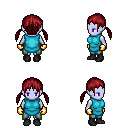
a pixel art fantasy rpg character, female body template, dark elf, purple skin, teal tunic, teal pants, brunette twin-tailed hairstyle, gold gloves, black shoes, four views (front, back, left, right), 2x2 character sprite sheet, small pixel art, hard edges, no anti-aliasing